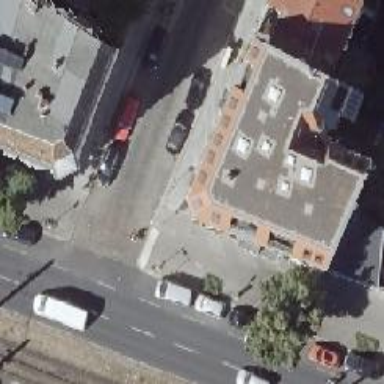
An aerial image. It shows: Furniture shop.